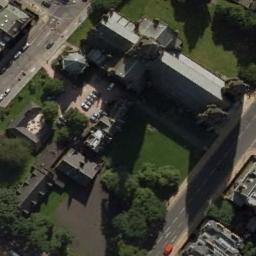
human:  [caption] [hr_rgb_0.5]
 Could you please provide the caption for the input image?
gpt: This is a church  There are many trees and grass around it .

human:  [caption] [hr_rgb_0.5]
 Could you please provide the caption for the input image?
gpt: The church with three towers and the rest of the church has a cross-shaped sloping roof .

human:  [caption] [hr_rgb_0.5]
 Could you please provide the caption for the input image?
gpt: A church with a gray roof, A cross-shaped roof on the main house of the church, Several buildings and roads and trees and lawns around the church .

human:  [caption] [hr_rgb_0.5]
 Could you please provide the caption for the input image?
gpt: The church is on the grass with a parking lot beside .

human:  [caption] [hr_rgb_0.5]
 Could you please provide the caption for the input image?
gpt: There are many cars on the road near the church .